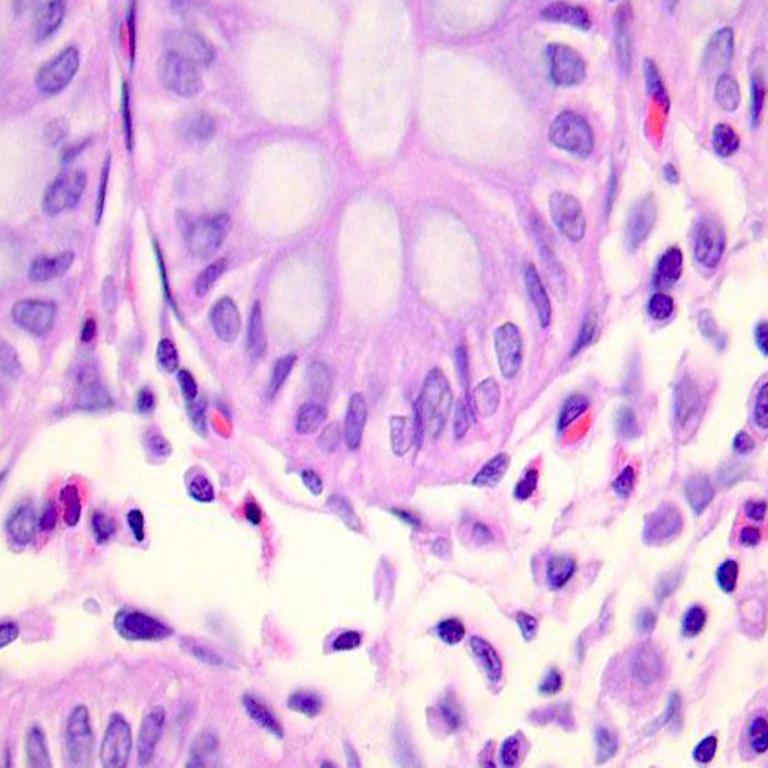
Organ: colon
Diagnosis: benign